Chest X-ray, AP view. Patient: 63 years old, sex M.
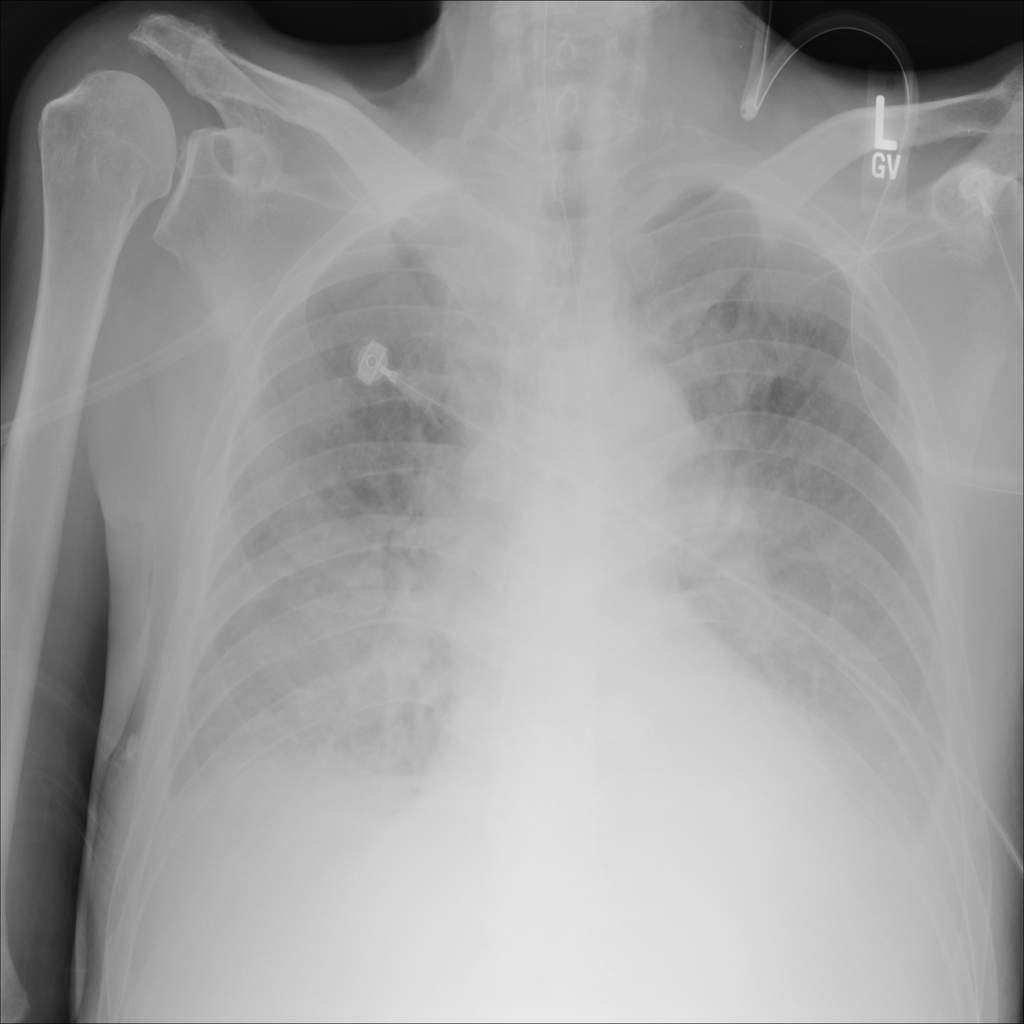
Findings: No Finding